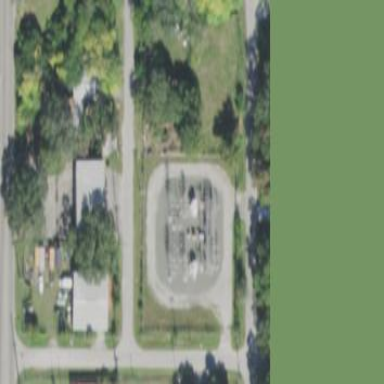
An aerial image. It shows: Outdoor distribution power substation.